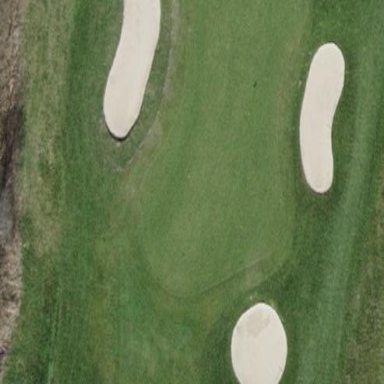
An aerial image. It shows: Picturesque green golfing area with grass land use.